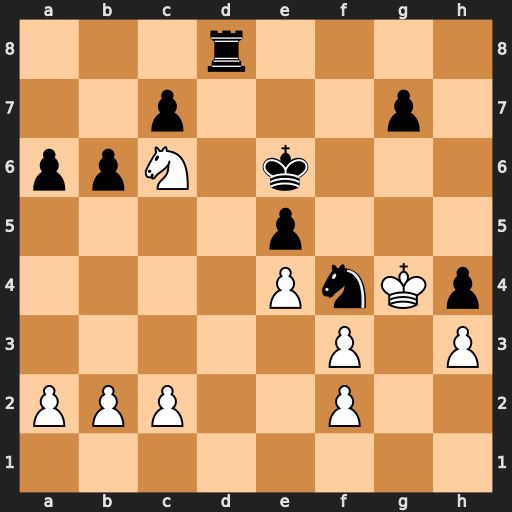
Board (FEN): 3r4/2p3p1/ppN1k3/4p3/4PnKp/5P1P/PPP2P2/8
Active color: w
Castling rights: -
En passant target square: -
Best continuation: Nxd8+ Kd7 Nf7